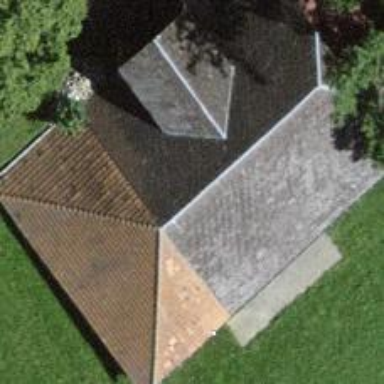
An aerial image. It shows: Barn.